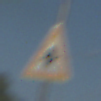
Verkehrszeichen: Vorfahrt
Umgebung: Outdoor, Suburban
Tageszeit: MorningAfternoon
Wetter: Clear
Licht: Natural
Jahreszeit: NotSpecified
Kontrast: HighContrast